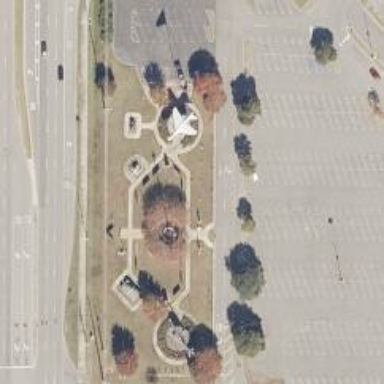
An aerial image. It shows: Historic memorial.